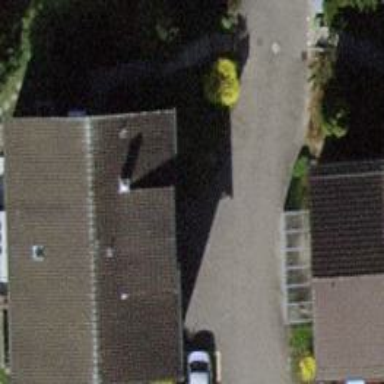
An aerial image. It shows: Pitched roof building.